Interaction volume radius: 10 \u00c5
Interaction volume height: 15 \u00c5
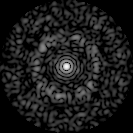
Disorder parameter: 0.8222